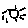
Label: sun